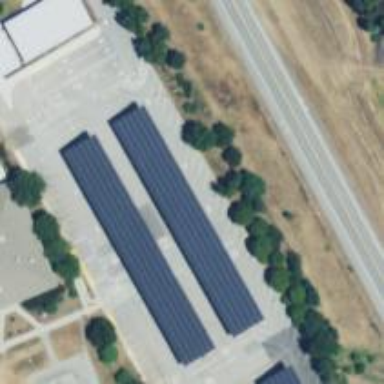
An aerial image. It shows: Solar photovoltaic panel generator located on building's roof.